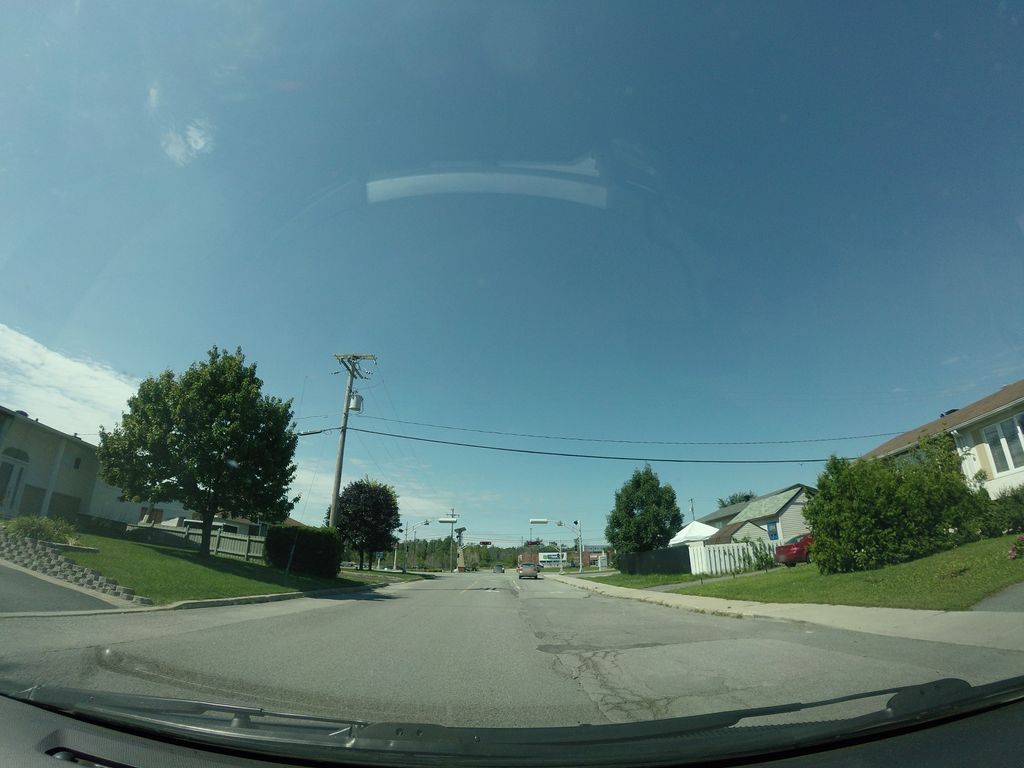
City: ottawa-gatineau